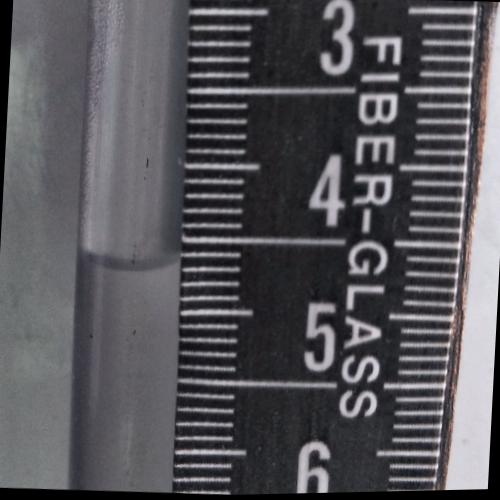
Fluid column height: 4.7 cm